Aerial crown-view tile of a tropical tree (Barro Colorado Island, Panama), acquired 20240813:
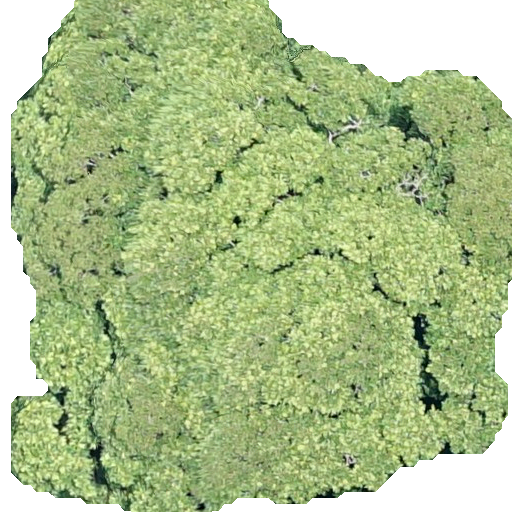
Species: Dipteryx oleifera
GBIF accepted scientific name: Dipteryx oleifera
Crown area: 344.702 m²